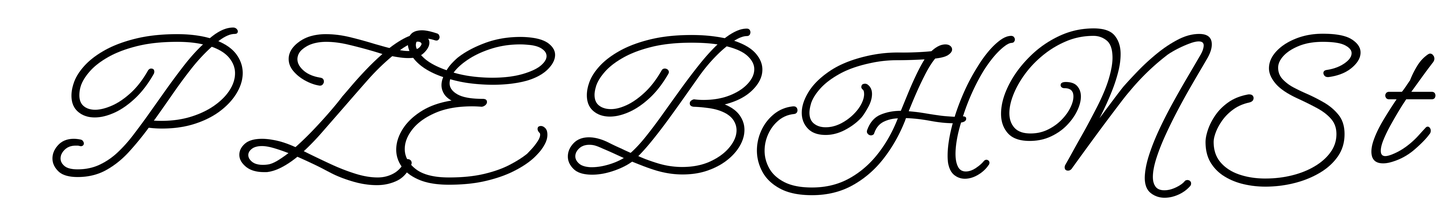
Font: MeowScript-Regular